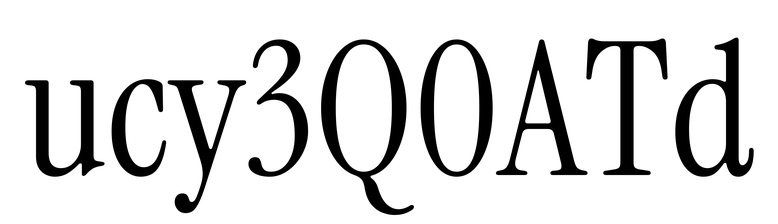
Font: InstrumentSerif-Regular